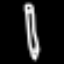
Label: pencil